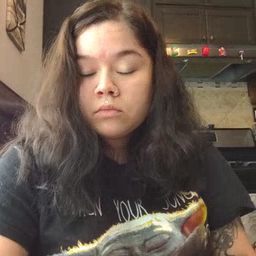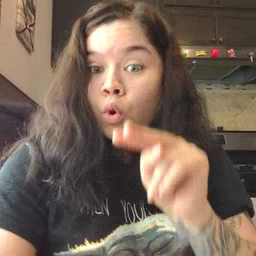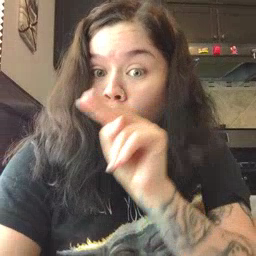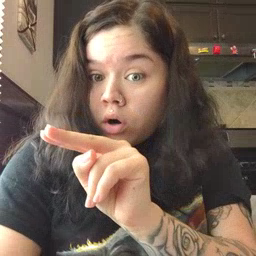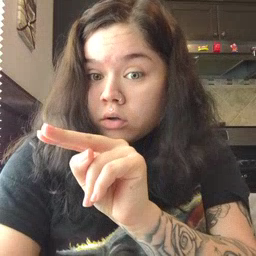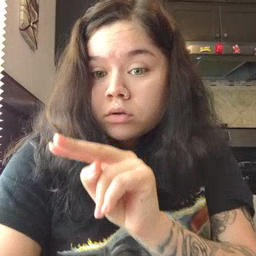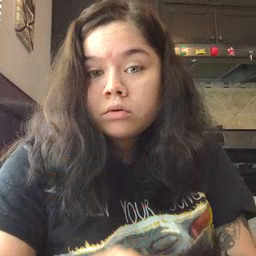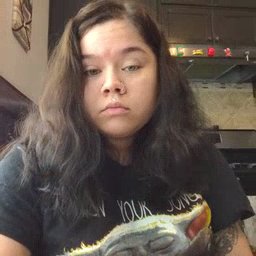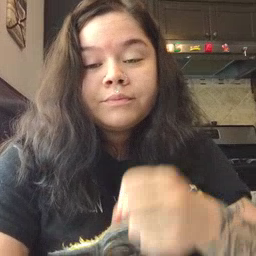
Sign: look